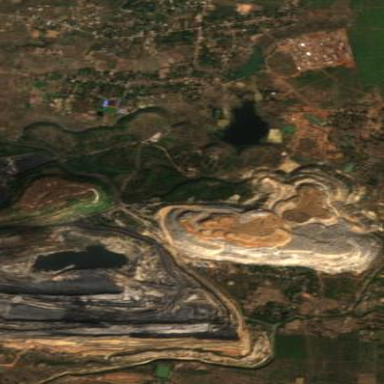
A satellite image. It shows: Spoil heap that is man-made.